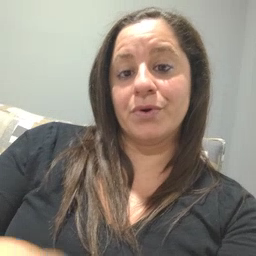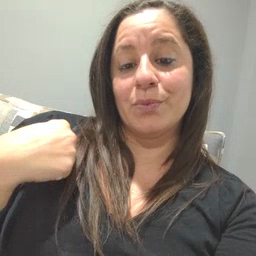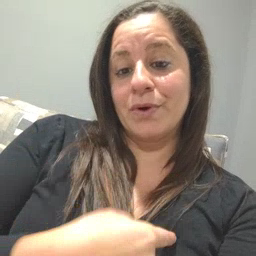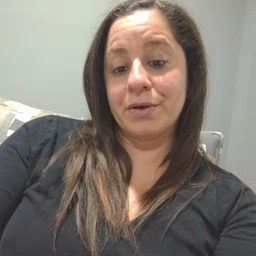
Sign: weus